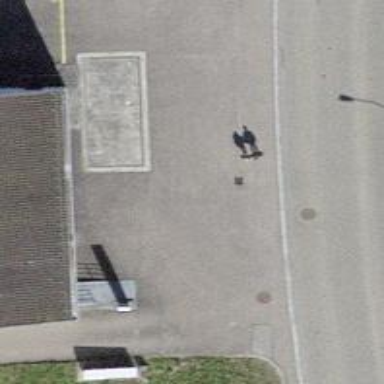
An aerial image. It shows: Bus stop with platform for public transport.